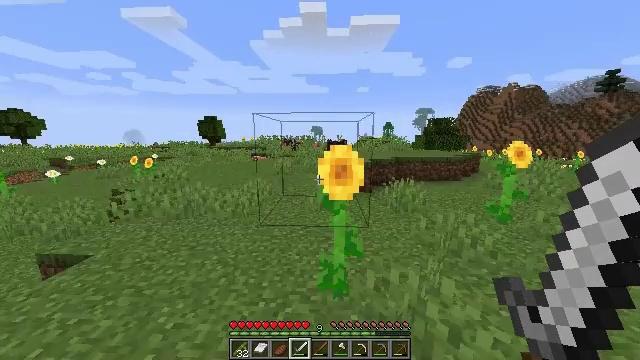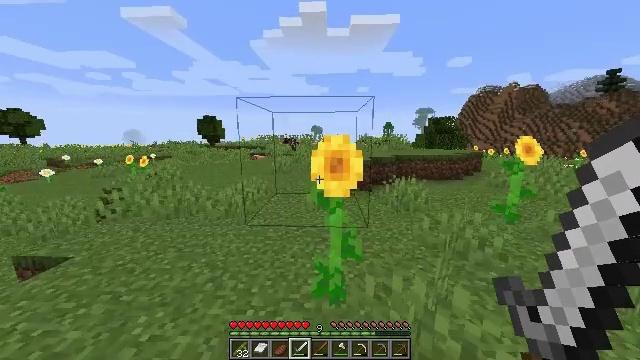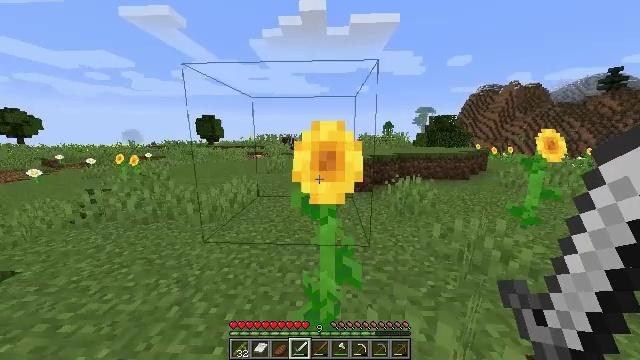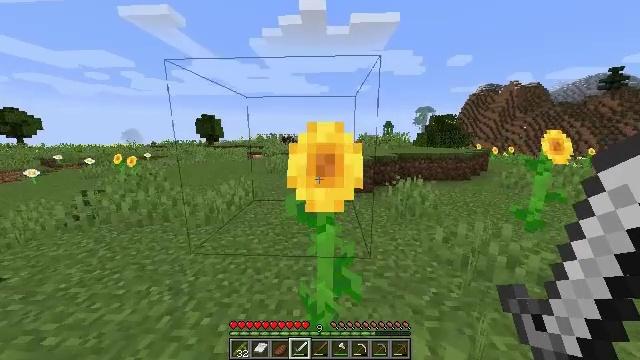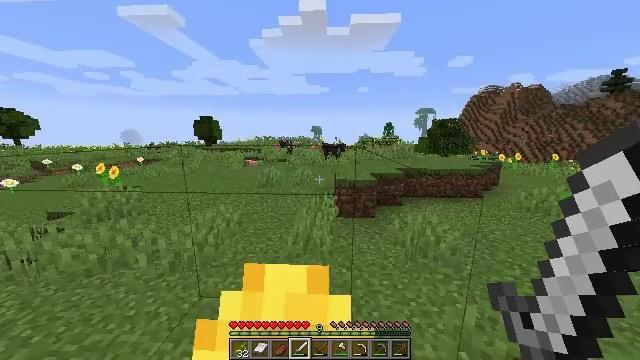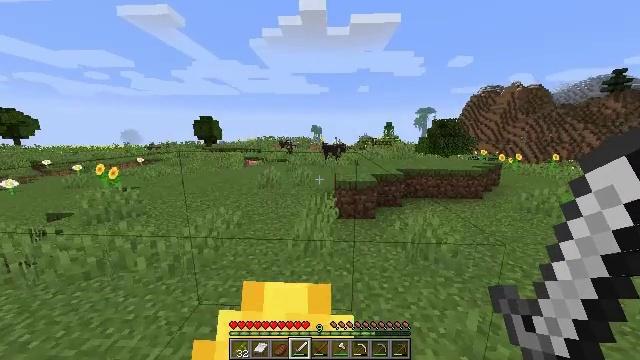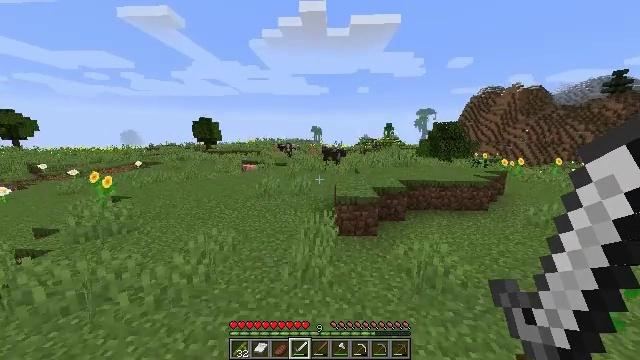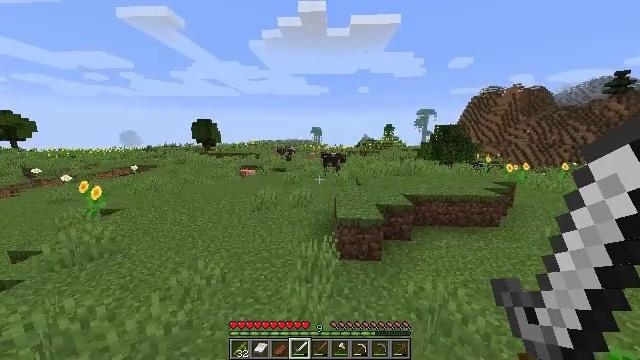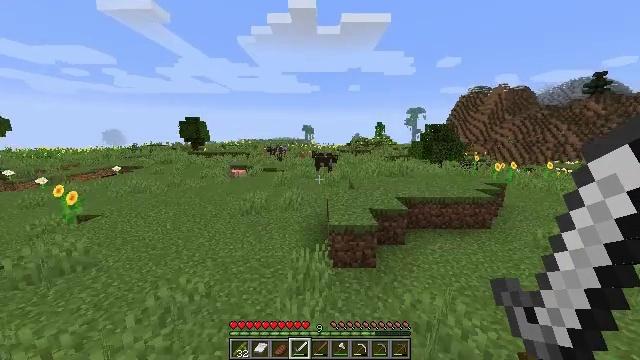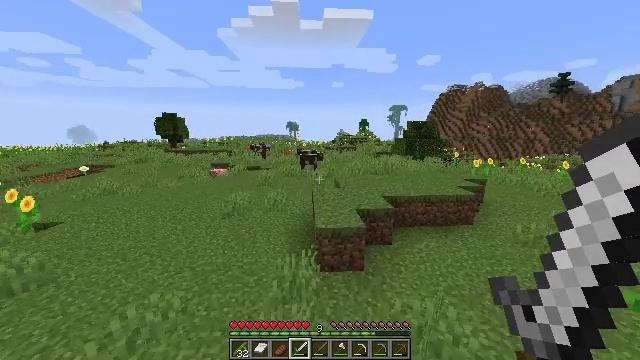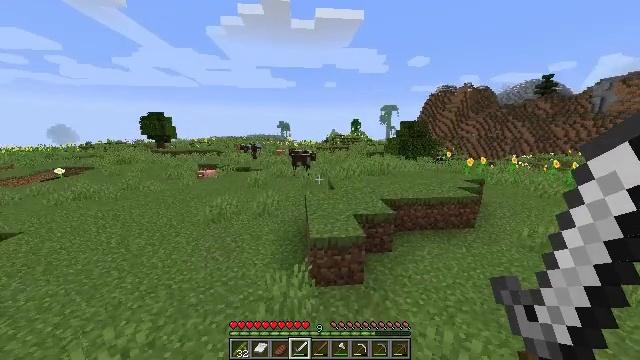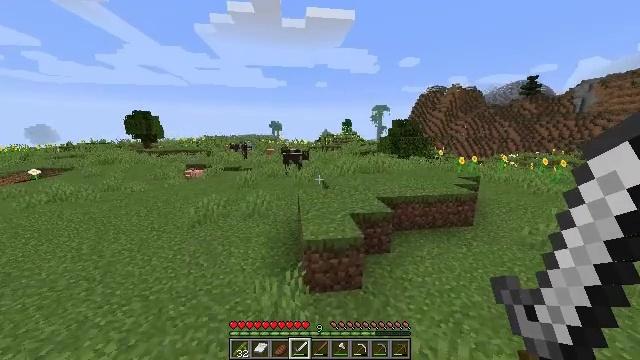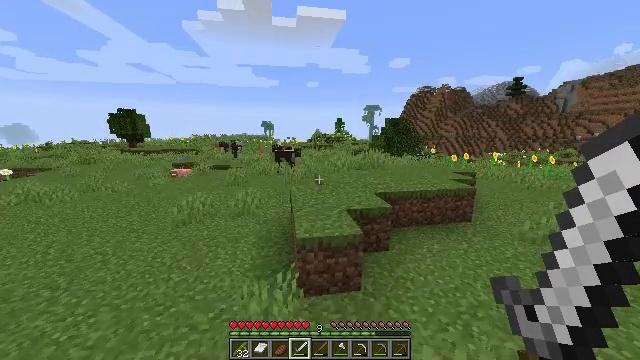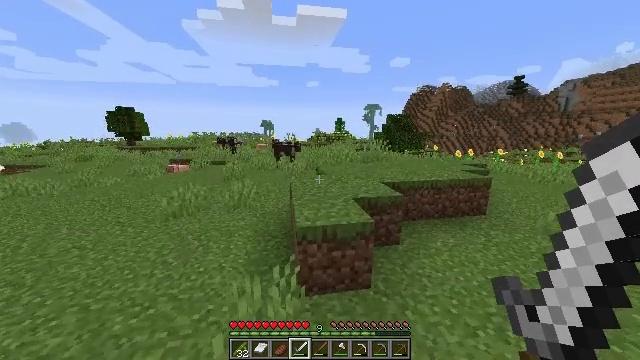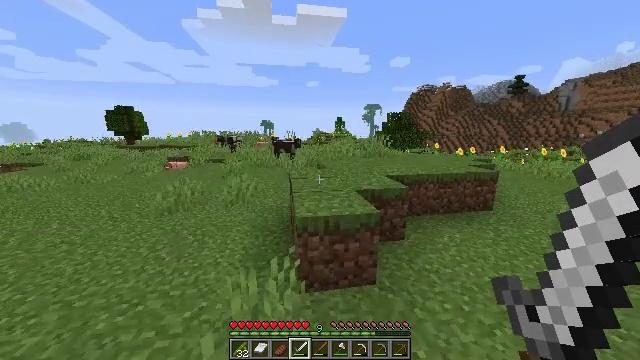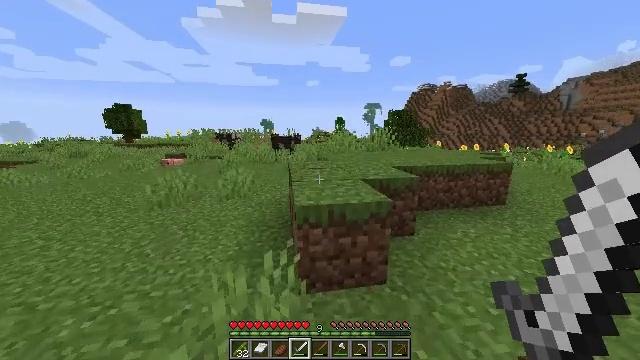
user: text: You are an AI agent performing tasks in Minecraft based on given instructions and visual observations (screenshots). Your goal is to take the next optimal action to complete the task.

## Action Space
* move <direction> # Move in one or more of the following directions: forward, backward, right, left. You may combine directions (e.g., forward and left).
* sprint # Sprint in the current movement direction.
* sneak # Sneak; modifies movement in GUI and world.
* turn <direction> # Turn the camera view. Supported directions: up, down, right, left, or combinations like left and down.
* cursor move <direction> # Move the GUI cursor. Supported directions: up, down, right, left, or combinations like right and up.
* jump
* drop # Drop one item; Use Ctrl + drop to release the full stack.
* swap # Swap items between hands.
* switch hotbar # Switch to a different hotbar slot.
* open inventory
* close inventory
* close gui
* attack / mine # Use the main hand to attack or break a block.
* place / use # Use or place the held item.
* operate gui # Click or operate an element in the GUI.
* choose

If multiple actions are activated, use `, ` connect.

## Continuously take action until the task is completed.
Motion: motion action
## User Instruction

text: Harvest sweet berries by mining the bush.
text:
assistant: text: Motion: move forward, sprint, jump
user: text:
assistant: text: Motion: move forward, sprint, jump
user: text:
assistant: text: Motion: move forward, sprint, jump
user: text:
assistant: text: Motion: move forward, sprint, jump
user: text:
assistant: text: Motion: move forward, jump
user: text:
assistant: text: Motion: move forward, jump
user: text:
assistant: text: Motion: move forward, jump
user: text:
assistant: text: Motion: move forward, turn right, jump
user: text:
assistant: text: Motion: move forward, turn right, jump
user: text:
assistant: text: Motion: move forward, turn right, jump
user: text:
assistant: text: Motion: move forward, turn right, jump
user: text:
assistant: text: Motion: move forward, turn right, jump
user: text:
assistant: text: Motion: move forward, jump
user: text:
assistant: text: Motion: move forward, jump
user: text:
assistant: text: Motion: move forward, sprint, jump
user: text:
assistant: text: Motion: move forward, sprint, jump
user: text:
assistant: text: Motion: move forward, sprint, jump
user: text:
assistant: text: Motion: move forward, sprint, jump
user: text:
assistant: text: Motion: move forward, jump
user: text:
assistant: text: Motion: move forward, jump
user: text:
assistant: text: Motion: move forward, turn left, jump
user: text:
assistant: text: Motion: move forward, turn left, jump
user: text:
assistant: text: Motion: move forward, jump
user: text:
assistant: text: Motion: move forward, jump
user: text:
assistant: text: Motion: move forward, sprint, jump
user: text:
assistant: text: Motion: move forward, sprint, jump
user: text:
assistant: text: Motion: move forward, sprint, jump
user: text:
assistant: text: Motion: move forward, sprint, jump
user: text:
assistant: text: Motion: move forward, jump
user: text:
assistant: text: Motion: move forward, jump